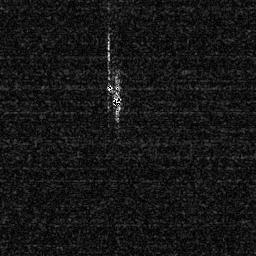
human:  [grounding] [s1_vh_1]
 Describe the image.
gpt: In the satellite image, there is  <ref>1 medium ship </ref> <box>[[40, 31, 47, 41, 0]]</box> located at center.